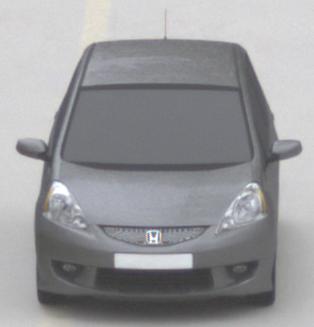
Make: Honda
Model: Jazz 1.2
Detailed model: Jazz (III) (11/08 - 04/11)
Model produced from: 2008/11
Model produced until: 2010/10
Doors: 5
Color: gray
Road condition: dry road
Daytime: midday
Contrast: low contrast